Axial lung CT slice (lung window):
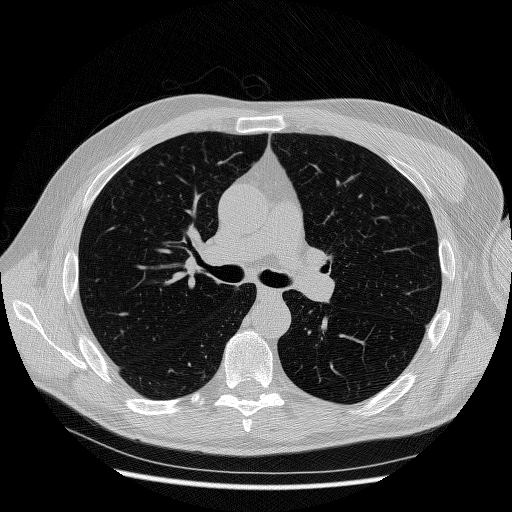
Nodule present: no